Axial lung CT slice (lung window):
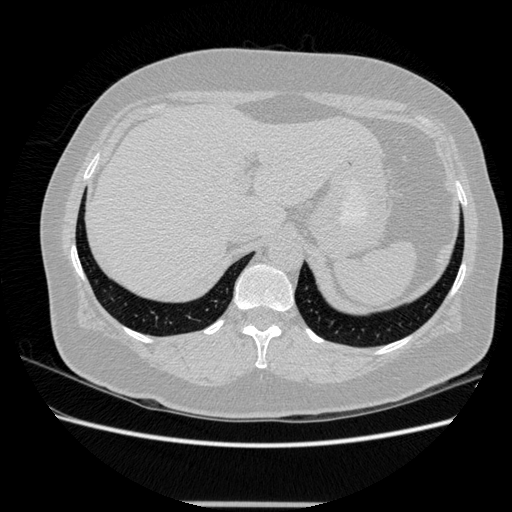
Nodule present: no